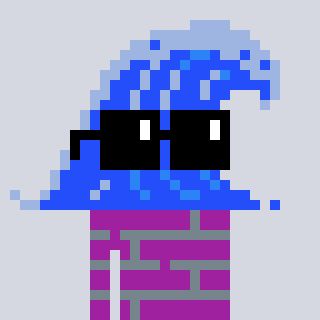
a pixel art character with square black sunglasses, a wave-shaped head and a magenta-colored body on a cool background